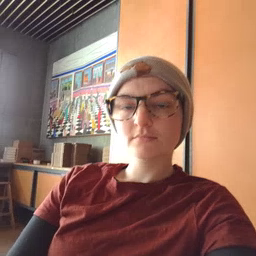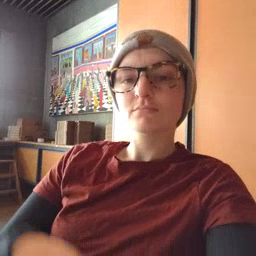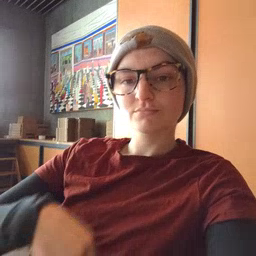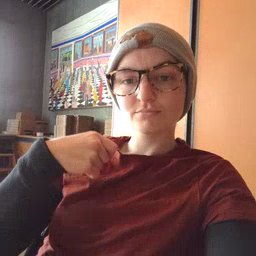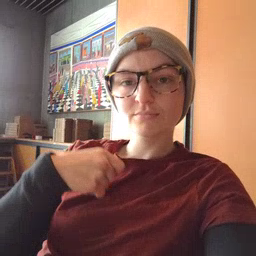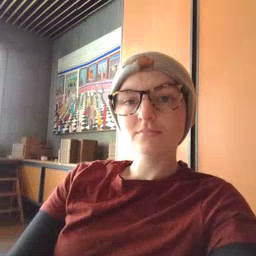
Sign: zipper